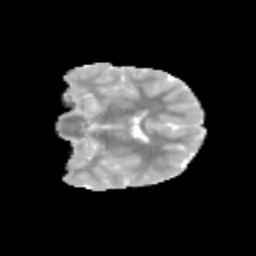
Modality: MD
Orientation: coronal
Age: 10
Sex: female
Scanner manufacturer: siemens
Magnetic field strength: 3 T
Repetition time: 3.8 s
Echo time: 0.07 s